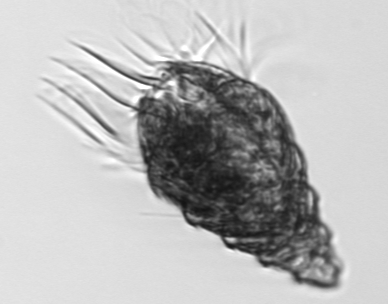
Label: Laboea_strobila